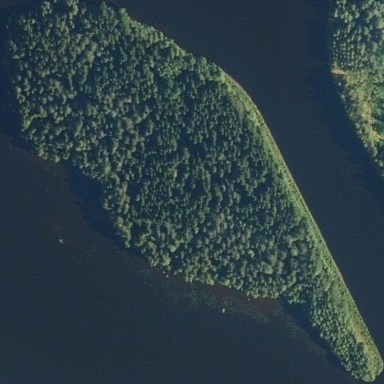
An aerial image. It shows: Islet covered with woodland.